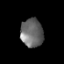
Tissue: prostate
Cell type: Epithelial cells
Senescence score: 0.2691
Nuclear area (px): 627
Mean DAPI intensity: 106.309